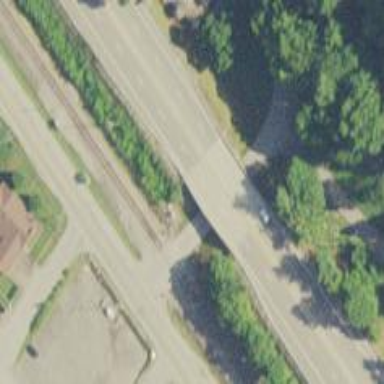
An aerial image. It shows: Primary highway expressway with bridge.